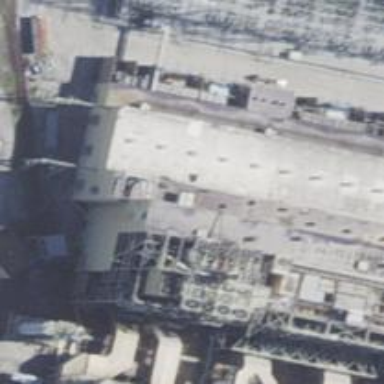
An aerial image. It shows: Steam turbine generator.